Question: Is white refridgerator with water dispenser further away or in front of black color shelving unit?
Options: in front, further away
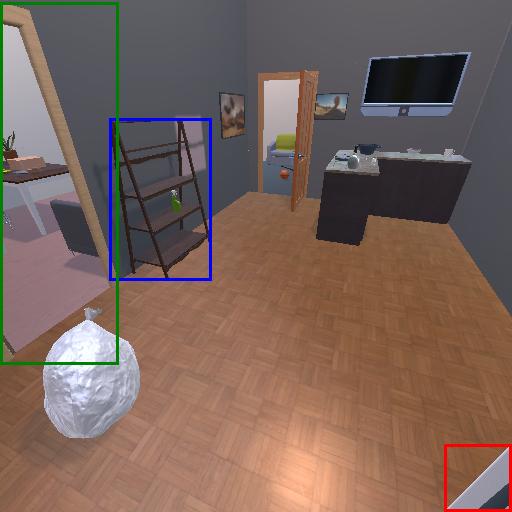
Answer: in front